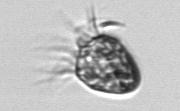
Label: Ciliophora